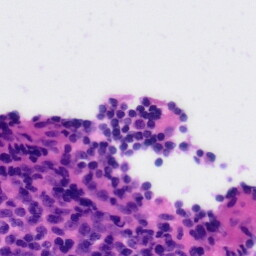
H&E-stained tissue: Tonsil